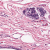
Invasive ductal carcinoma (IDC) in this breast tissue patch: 0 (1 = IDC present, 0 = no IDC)